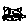
Label: cat